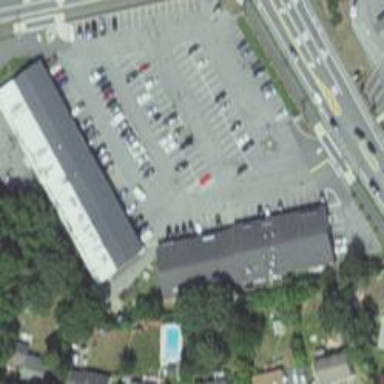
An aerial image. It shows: Parking space is available.